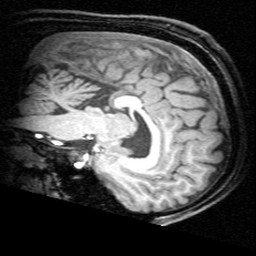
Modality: T1w
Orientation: sagittal
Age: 26
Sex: male